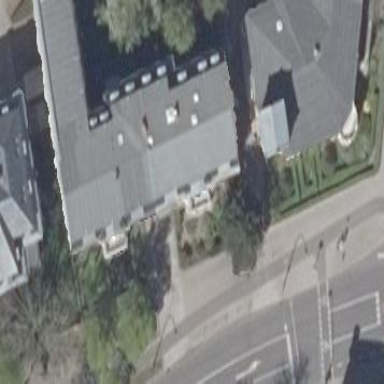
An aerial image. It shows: Office building with black gambrel roof made of roof tiles.